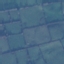
Land use / land cover: Pasture